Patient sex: F
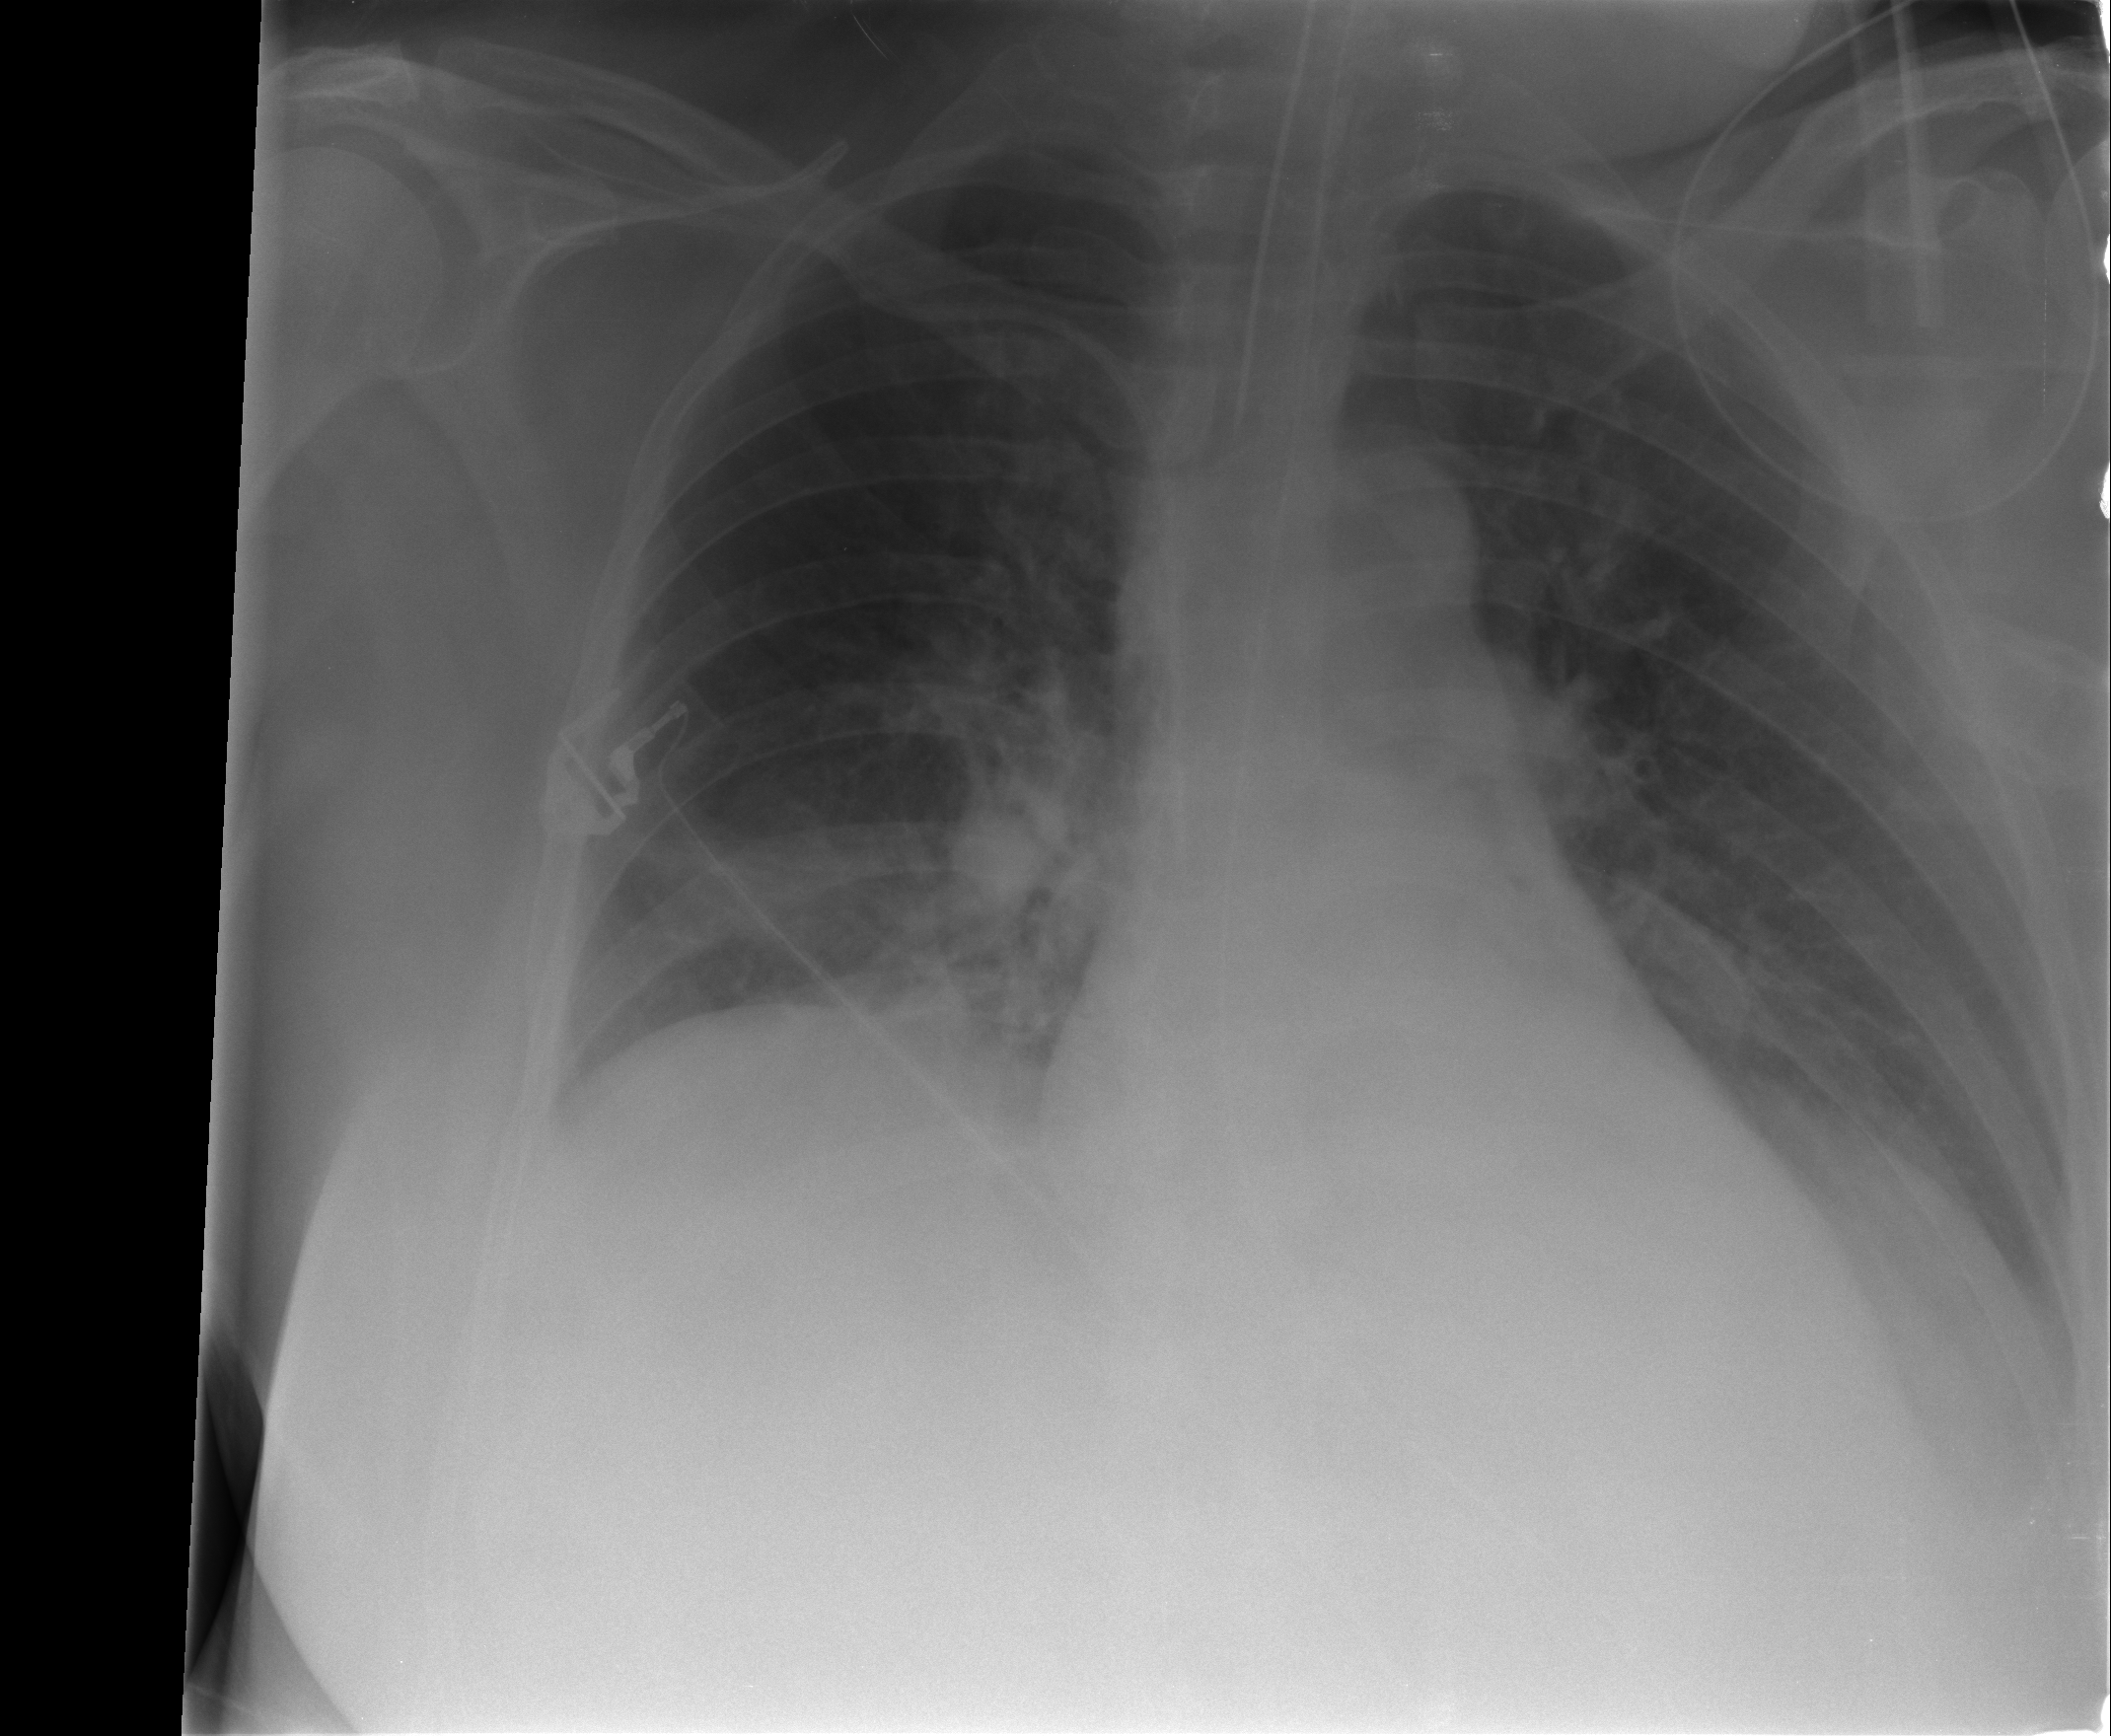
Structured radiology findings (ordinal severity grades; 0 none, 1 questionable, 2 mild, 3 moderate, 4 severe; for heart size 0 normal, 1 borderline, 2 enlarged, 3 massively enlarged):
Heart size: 0
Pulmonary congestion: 0
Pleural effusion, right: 2
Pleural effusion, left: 0
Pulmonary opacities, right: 2
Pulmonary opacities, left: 0
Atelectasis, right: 2
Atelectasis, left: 1